Interaction volume radius: 5 \u00c5
Interaction volume height: 25 \u00c5
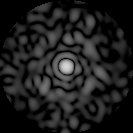
Disorder parameter: 0.8652